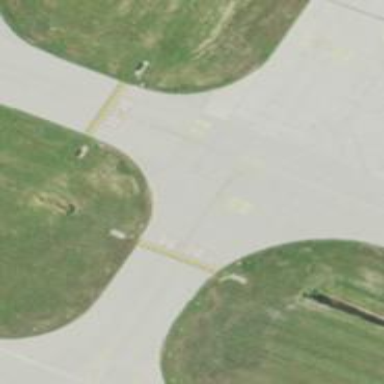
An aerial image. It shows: View of taxiway at the airport.